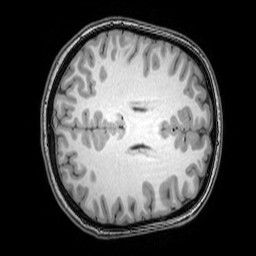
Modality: T1w
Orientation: axial
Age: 19
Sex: female
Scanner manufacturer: philips
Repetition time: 0.008141 s
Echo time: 0.00374 s